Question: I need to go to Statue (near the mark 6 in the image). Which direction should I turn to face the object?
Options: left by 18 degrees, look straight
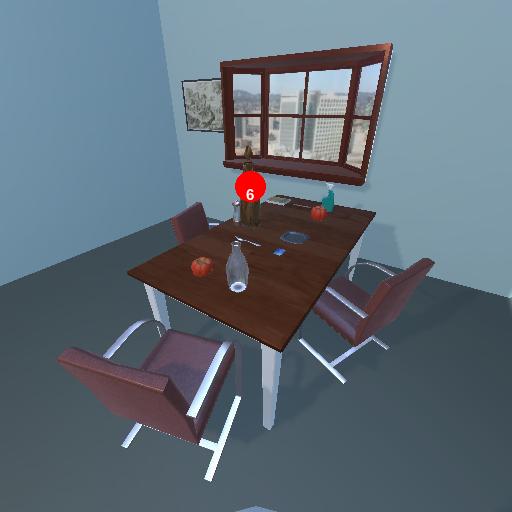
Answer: left by 18 degrees